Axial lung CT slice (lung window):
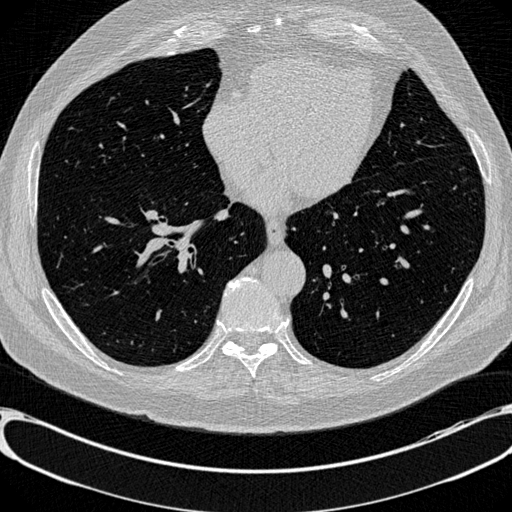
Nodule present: no